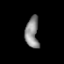
Tissue: prostate
Cell type: T cells
Senescence score: 0.7221
Nuclear area (px): 406
Mean DAPI intensity: 137.904